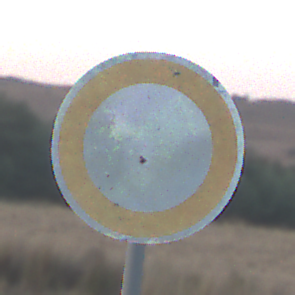
Verkehrszeichen: VerbotFahrzeugeAllerArt
Umgebung: Outdoor, Nature
Tageszeit: SunriseSunset
Wetter: Clear
Licht: Natural
Jahreszeit: Winter
Kontrast: LowContrast